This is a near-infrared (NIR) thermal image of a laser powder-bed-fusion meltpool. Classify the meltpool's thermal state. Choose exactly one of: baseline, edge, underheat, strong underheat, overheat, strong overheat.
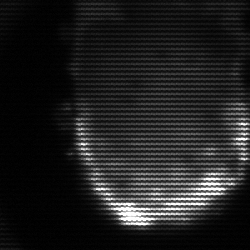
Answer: baseline